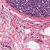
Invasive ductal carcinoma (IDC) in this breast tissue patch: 0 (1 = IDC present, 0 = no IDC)